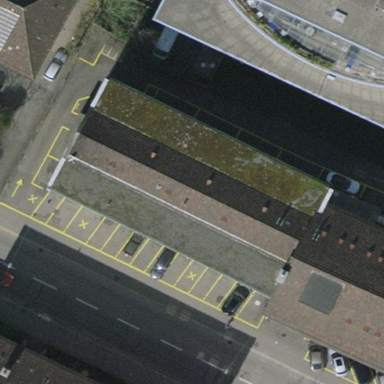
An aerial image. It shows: Office building.